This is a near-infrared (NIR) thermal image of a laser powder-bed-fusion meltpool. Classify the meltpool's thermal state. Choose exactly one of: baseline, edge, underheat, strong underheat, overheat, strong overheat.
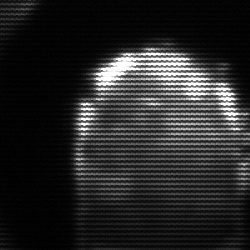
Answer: baseline